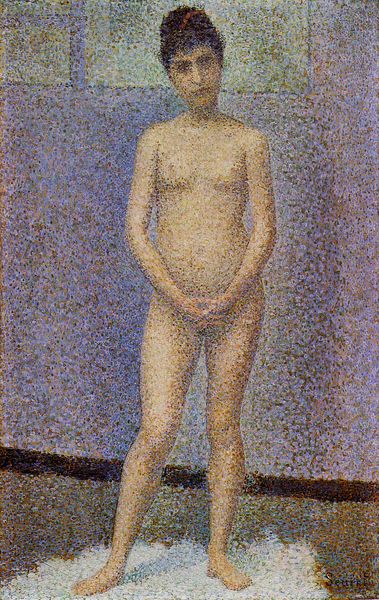
Titel: Poseuse
Künstler: Georges Pierre Seurat
Standort: Paris
Institution: Musée d'Orsay
Schlagwörter: akt, blau, gemälde, kopf, nackt, schatten, weiß, grün, mädchen, braun, brust, busen, fenster, frankreich, frau, frisur, grau, haar, hintergrund, licht, raum, schwarz, zimmer, blick, dame, haus, rot, schleife, teppich, wand, arme, gesicht, mensch, stehen, bildnis, hände, porträt, boden, haare, stehend, kind, tänzerin, borte, beine, fell, hellblau, brüste, bilder, leiste, modell, pointilismus, violett, füsse, bauch, kontrapost, bauchnabel, scham, punkte, nacktheit, barfuß, ganzkörper, ganzfigur, seurat, signac, pointillismus, schafsfell, fussleiste, bedeckend